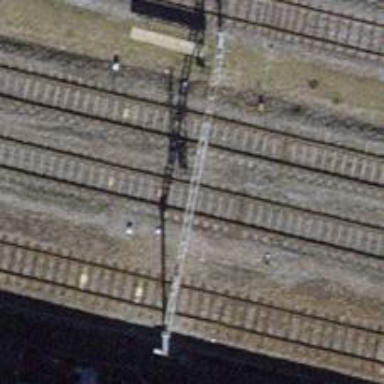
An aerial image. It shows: Railway signal.